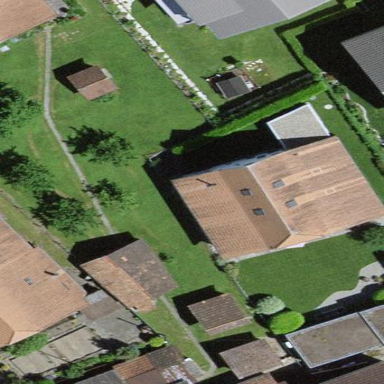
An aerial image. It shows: Residential building.